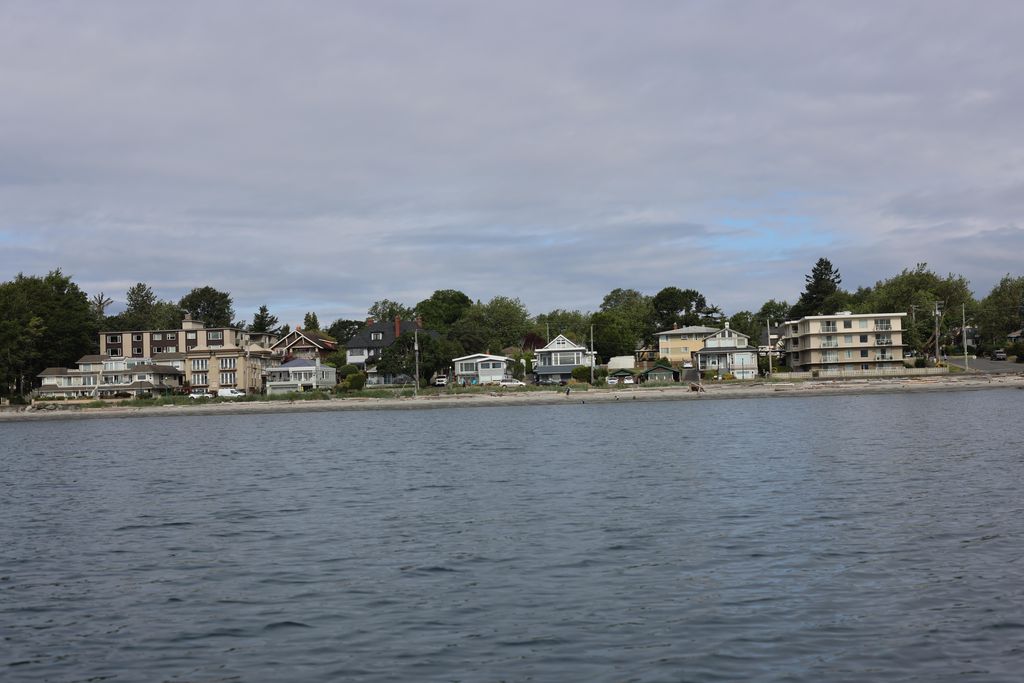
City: victoria